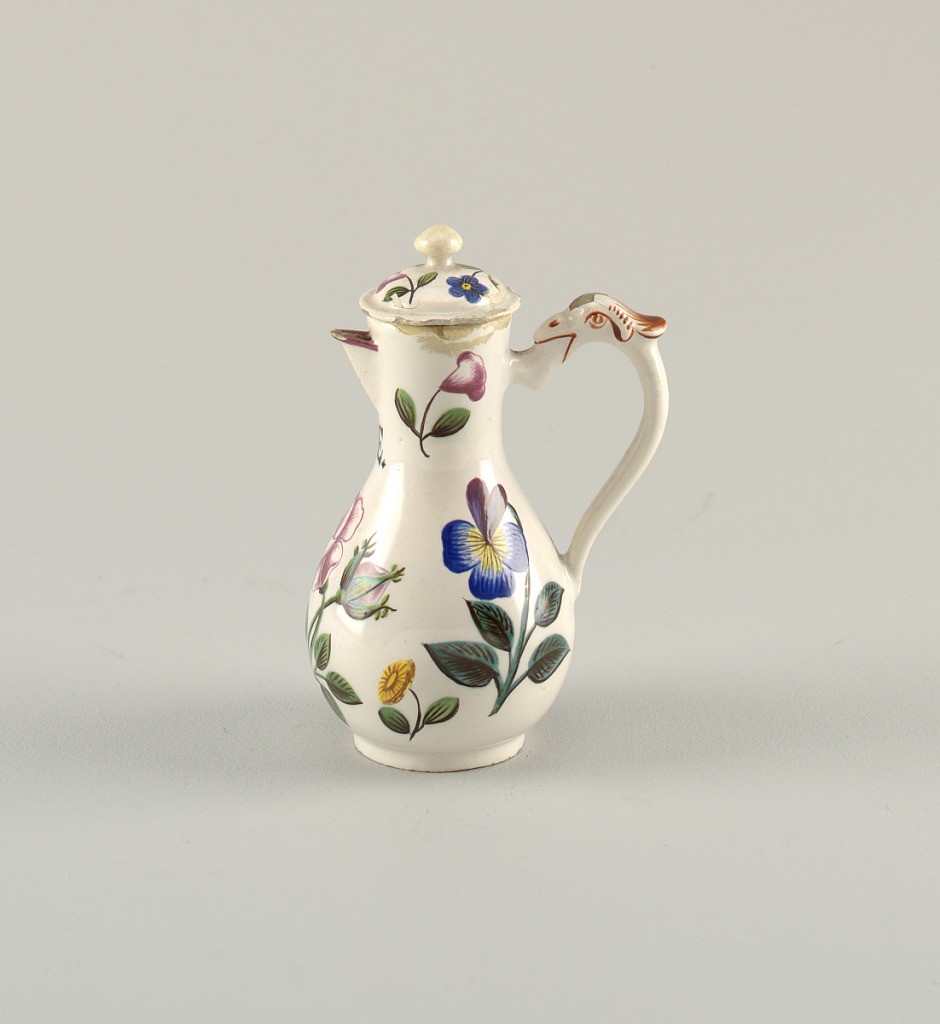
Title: Cruet with cover
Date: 18th century
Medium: Earthenware
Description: Baluster-form white cruet with short spout, decorated with polychrome flowers. Lid with finial. Bird's head with plume on handle.